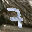
Label: 7